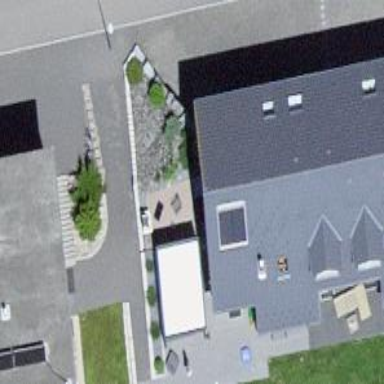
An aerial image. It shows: Residential building.